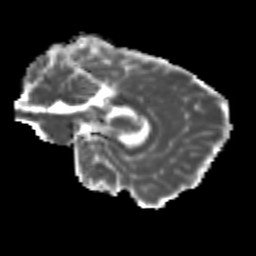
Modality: MD
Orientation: sagittal
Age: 19
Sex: female
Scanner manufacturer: siemens
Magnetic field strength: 3 T
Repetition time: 3.5 s
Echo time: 0.104 s